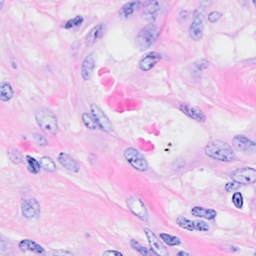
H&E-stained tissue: Breast